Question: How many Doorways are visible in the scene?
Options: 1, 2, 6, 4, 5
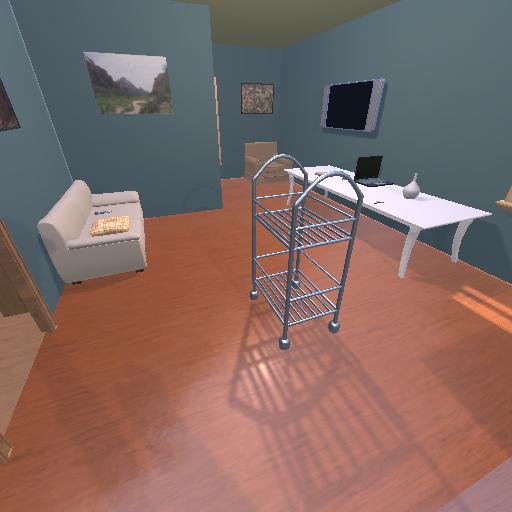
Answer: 1